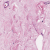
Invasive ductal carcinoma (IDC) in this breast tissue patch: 0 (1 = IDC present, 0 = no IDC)